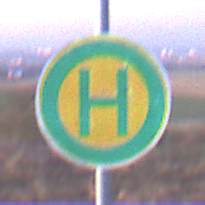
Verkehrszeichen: Haltestelle
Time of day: SunriseSunset
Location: Outdoor (Nature)
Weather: Clear
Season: NotSpecified
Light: Natural